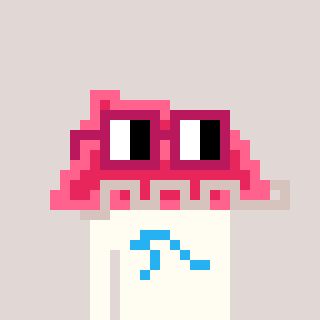
a pixel art character with square dark red glasses, a retainer-shaped head and a grayscale-colored body on a warm background